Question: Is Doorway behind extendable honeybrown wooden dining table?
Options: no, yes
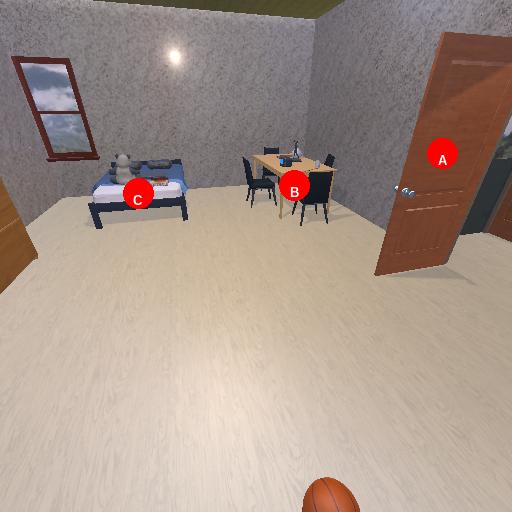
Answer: no